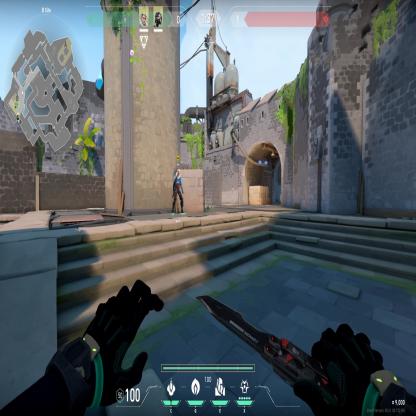
Label: teammate